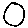
Label: circle